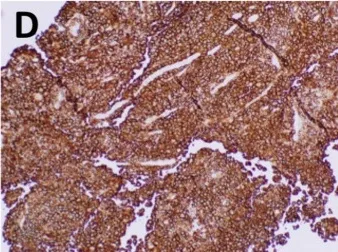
MRI and histological examination. CD20+ B-cells.
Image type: pathology (immunostaining)